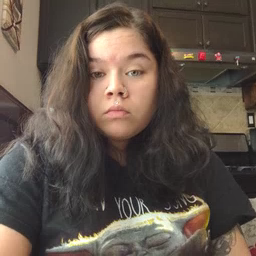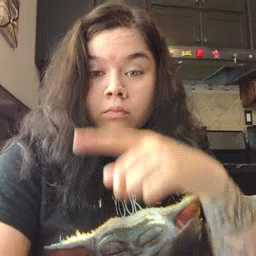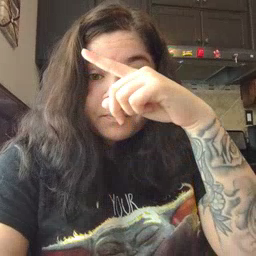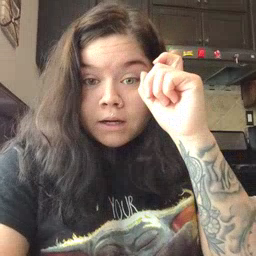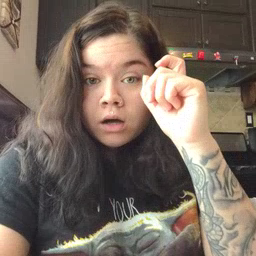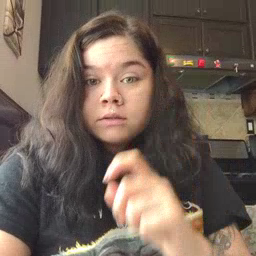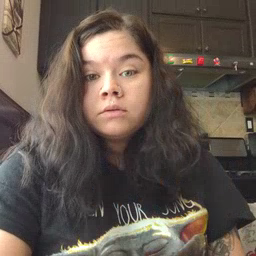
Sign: because